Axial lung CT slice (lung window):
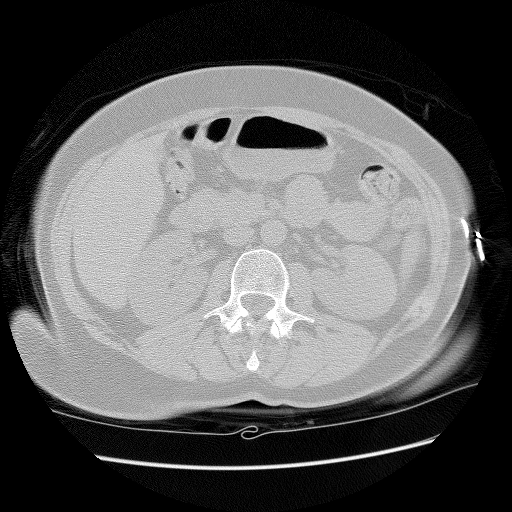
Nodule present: no